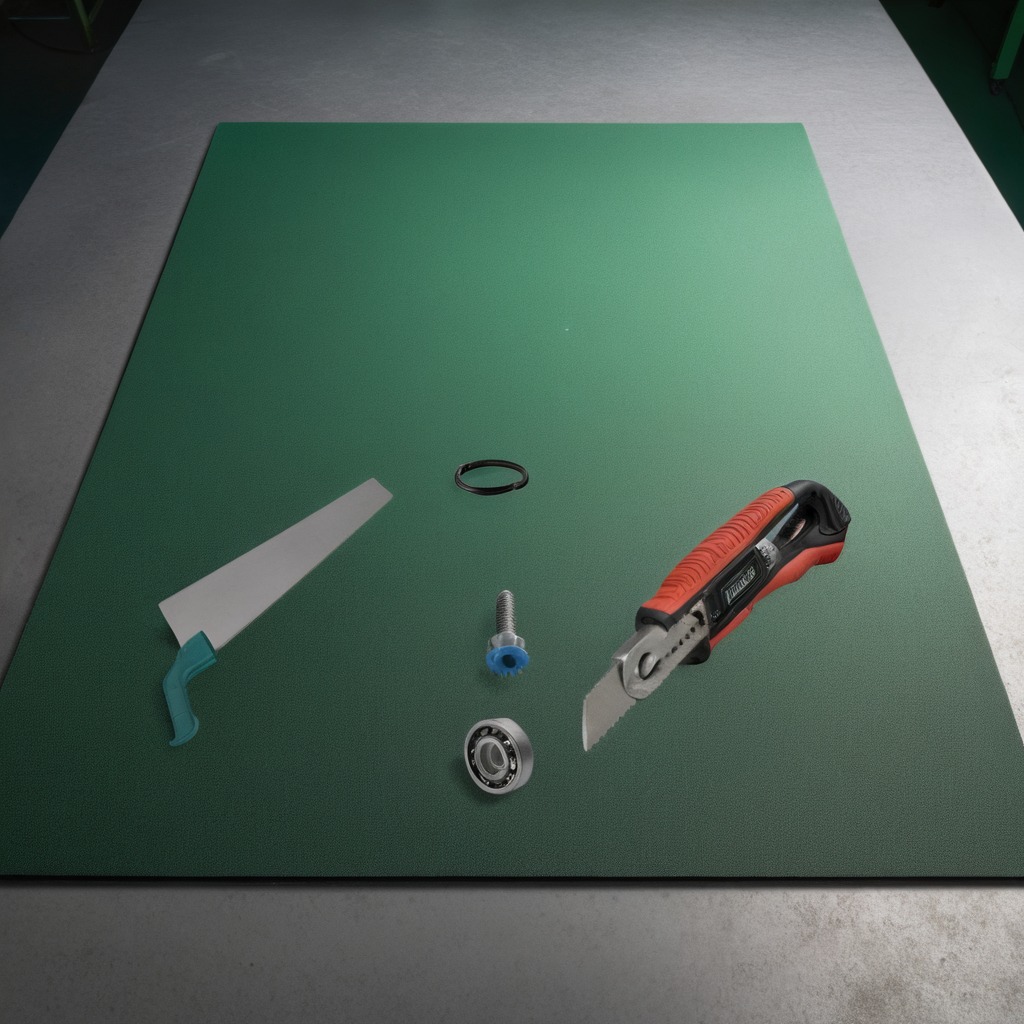
A rubber Oring, a metal ball bearing, a utility knife, a metal machine screw, and a handheld metal saw are lying on the clean granite tabletop beneath the green rubber mat.